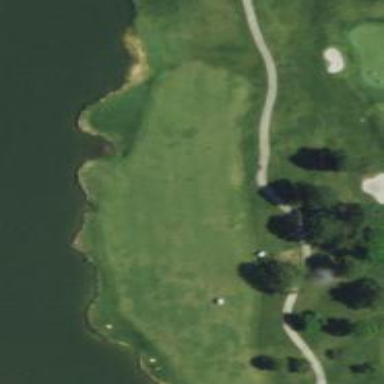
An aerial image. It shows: Scenic golf fairway.